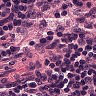
Metastatic tissue present: no